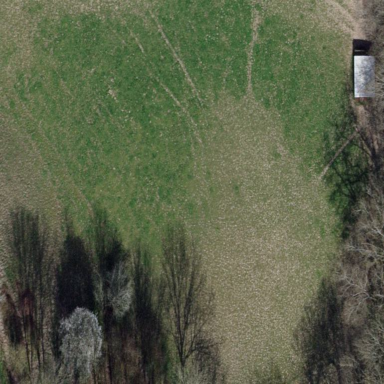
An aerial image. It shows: Beautiful meadow.